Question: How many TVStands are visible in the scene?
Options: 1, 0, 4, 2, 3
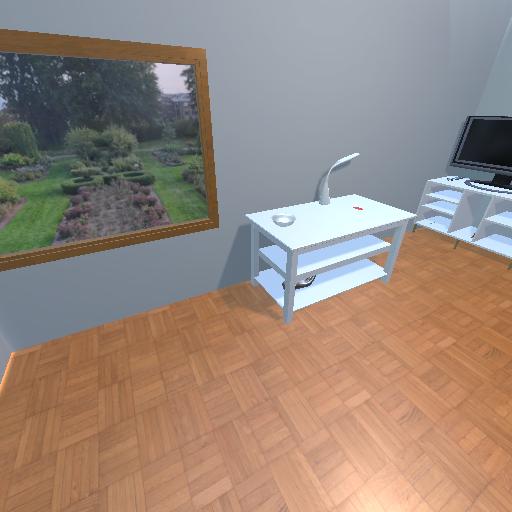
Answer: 1